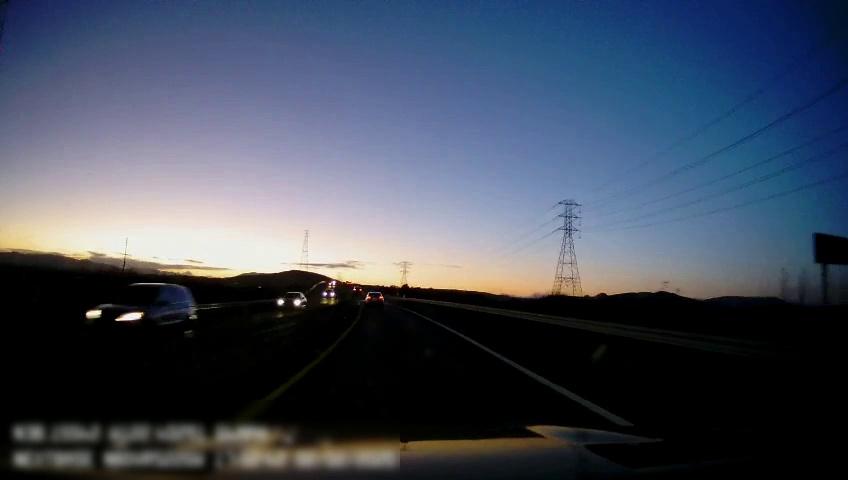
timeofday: Dusk/Dawn/Twilight
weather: Sunny
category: Drivable Space
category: Vehicles | Car
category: Vehicles | SUV
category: Vehicles | Car
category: Vehicles | Car
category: Lanes | Current Lane
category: Lanes | Current Lane
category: Traffic | Signs